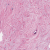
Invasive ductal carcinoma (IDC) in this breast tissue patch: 1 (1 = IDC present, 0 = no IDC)